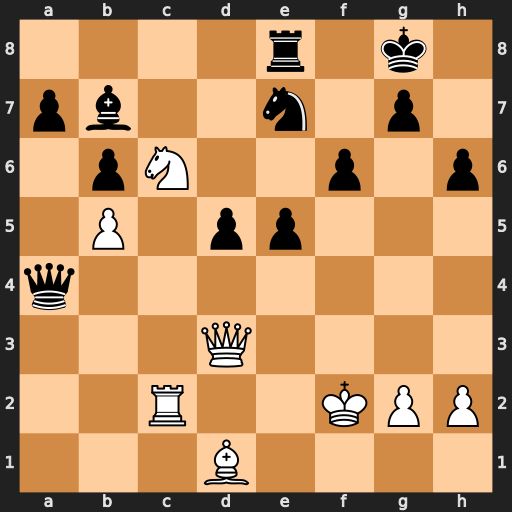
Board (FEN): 4r1k1/pb2n1p1/1pN2p1p/1P1pp3/q7/3Q4/2R2KPP/3B4
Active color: w
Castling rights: -
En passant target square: -
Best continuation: Nxe7+ Rxe7 Rc8+